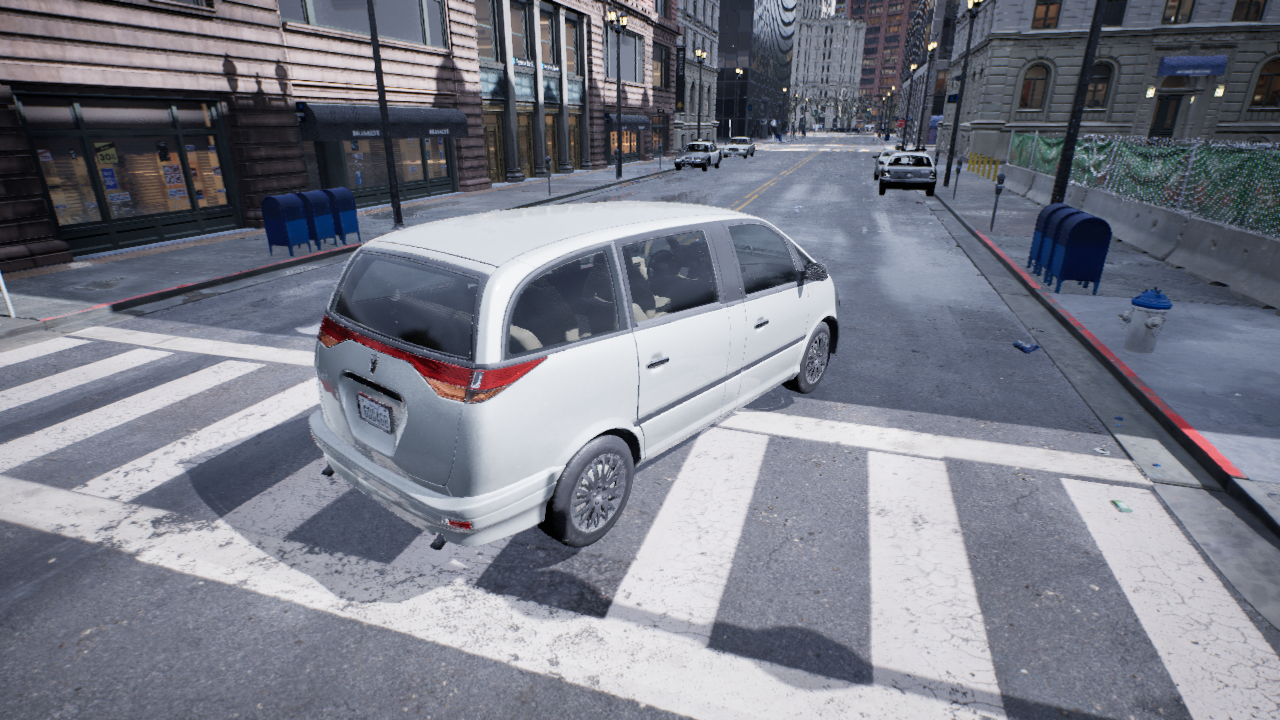
Venue: intersection
Lighting: overcast
Vehicle rig: minivan